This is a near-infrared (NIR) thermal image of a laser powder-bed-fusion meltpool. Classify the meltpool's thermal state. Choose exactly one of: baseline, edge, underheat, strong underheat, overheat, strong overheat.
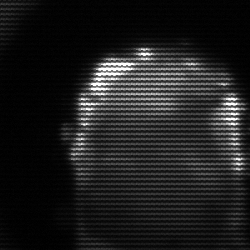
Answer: baseline